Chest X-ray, AP view. Patient: 59 years old, sex F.
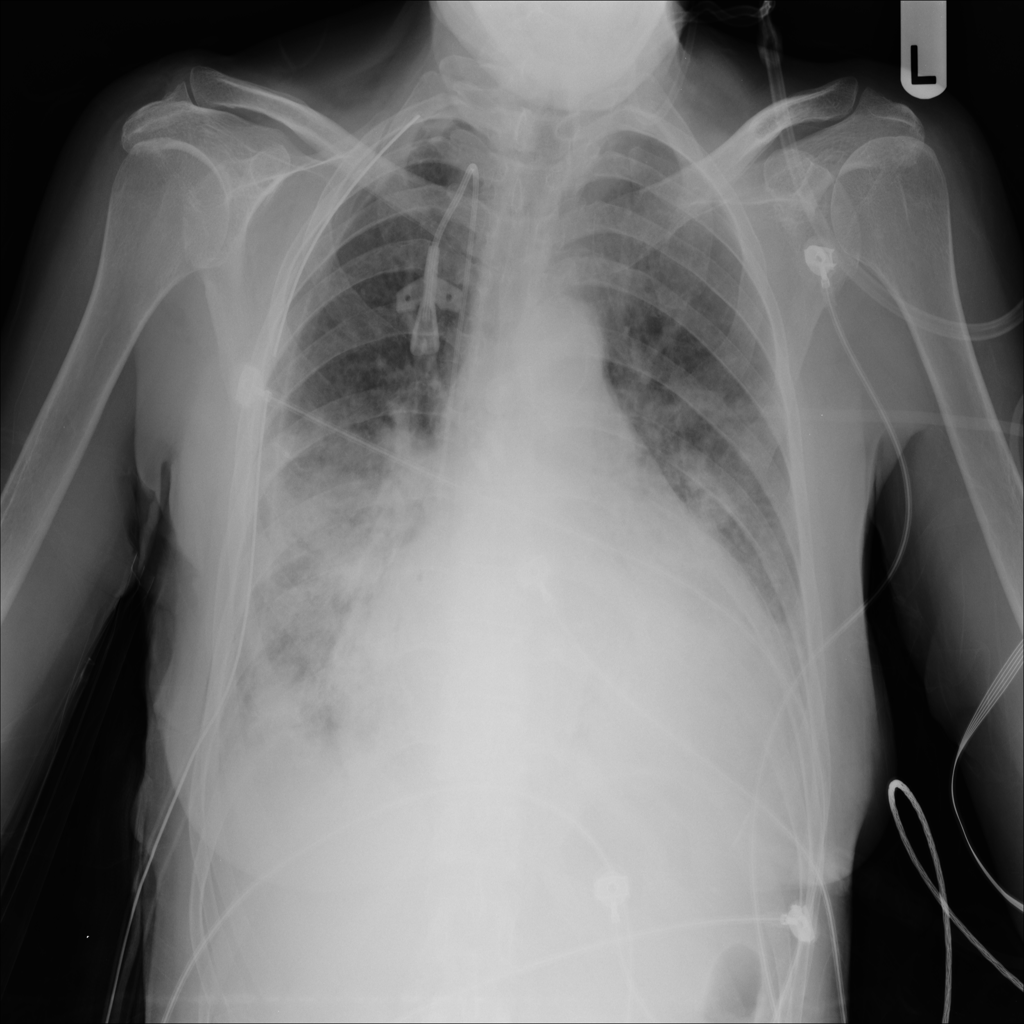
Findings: Cardiomegaly, Infiltration